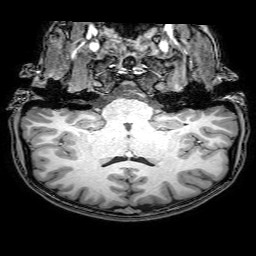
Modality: T1w
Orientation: sagittal
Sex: female
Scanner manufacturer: philips
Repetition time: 0.008115 s
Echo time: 0.00371 s